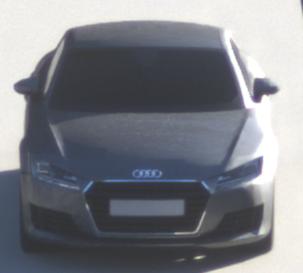
Make: Audi
Model: TT Coupé 1.8 TFSI
Detailed model: TT (8S) Coupé
Model produced from: 2015/08
Model produced until: 2018/06
Doors: 3
Color: gray
Road condition: dry road
Daytime: sunrise or sunset
Contrast: medium contrast